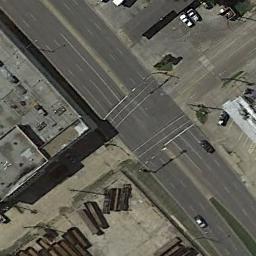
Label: intersection